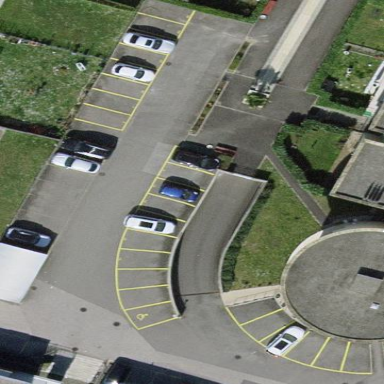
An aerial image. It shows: Parking area with surface.